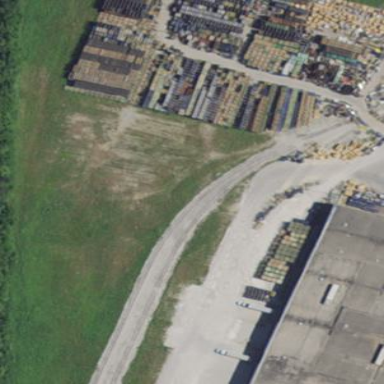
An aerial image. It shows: Storage area.